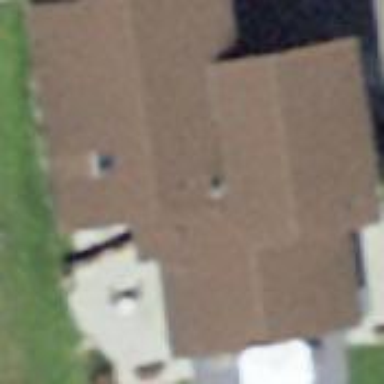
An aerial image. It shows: Simple house.